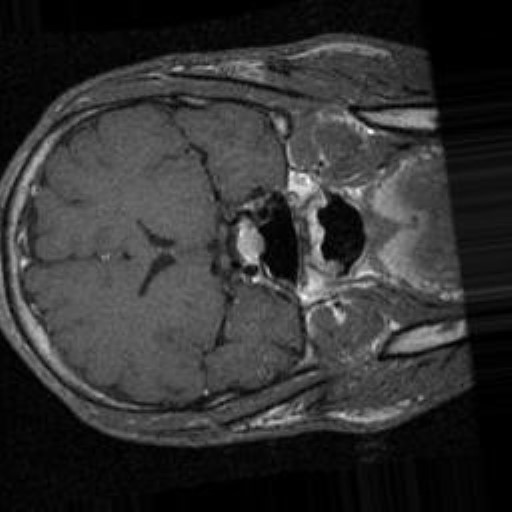
Label: brain_tumor